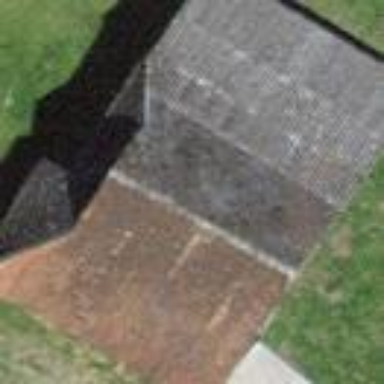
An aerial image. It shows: Barn.